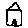
Label: house